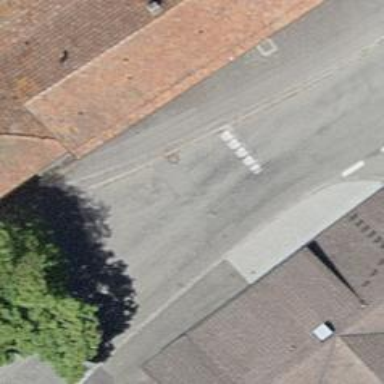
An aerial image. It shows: Residential road with asphalt surface.